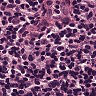
Metastatic tissue present: no